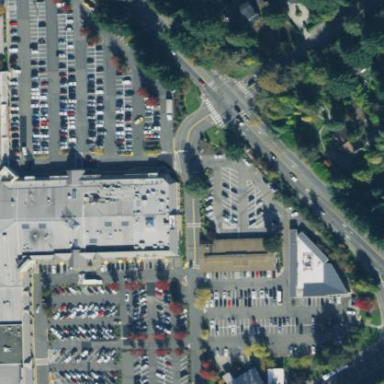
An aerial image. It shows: Retail area consisting of mall.